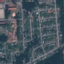
Land use / land cover class: Residential